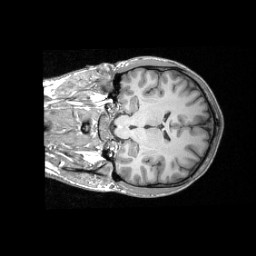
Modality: T1w
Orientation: coronal
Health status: healthy
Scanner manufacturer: siemens
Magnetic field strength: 3 T
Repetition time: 2.3 s
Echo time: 0.00285 s